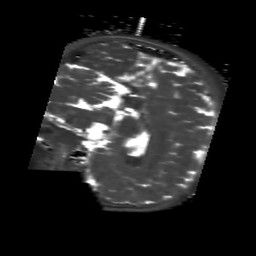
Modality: T2map
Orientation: sagittal
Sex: female
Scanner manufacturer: siemens
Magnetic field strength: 3 T
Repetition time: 4 s